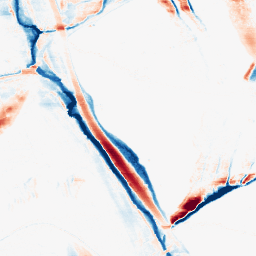
Category: morphological
Decomposition family: morphological_ellipse
Decomposition parameters: operation: average
width: 5
height: 30
Upsampling method: edge_directed
Upsampling parameters: scale: 4
Upsampling scale: 4